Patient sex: M
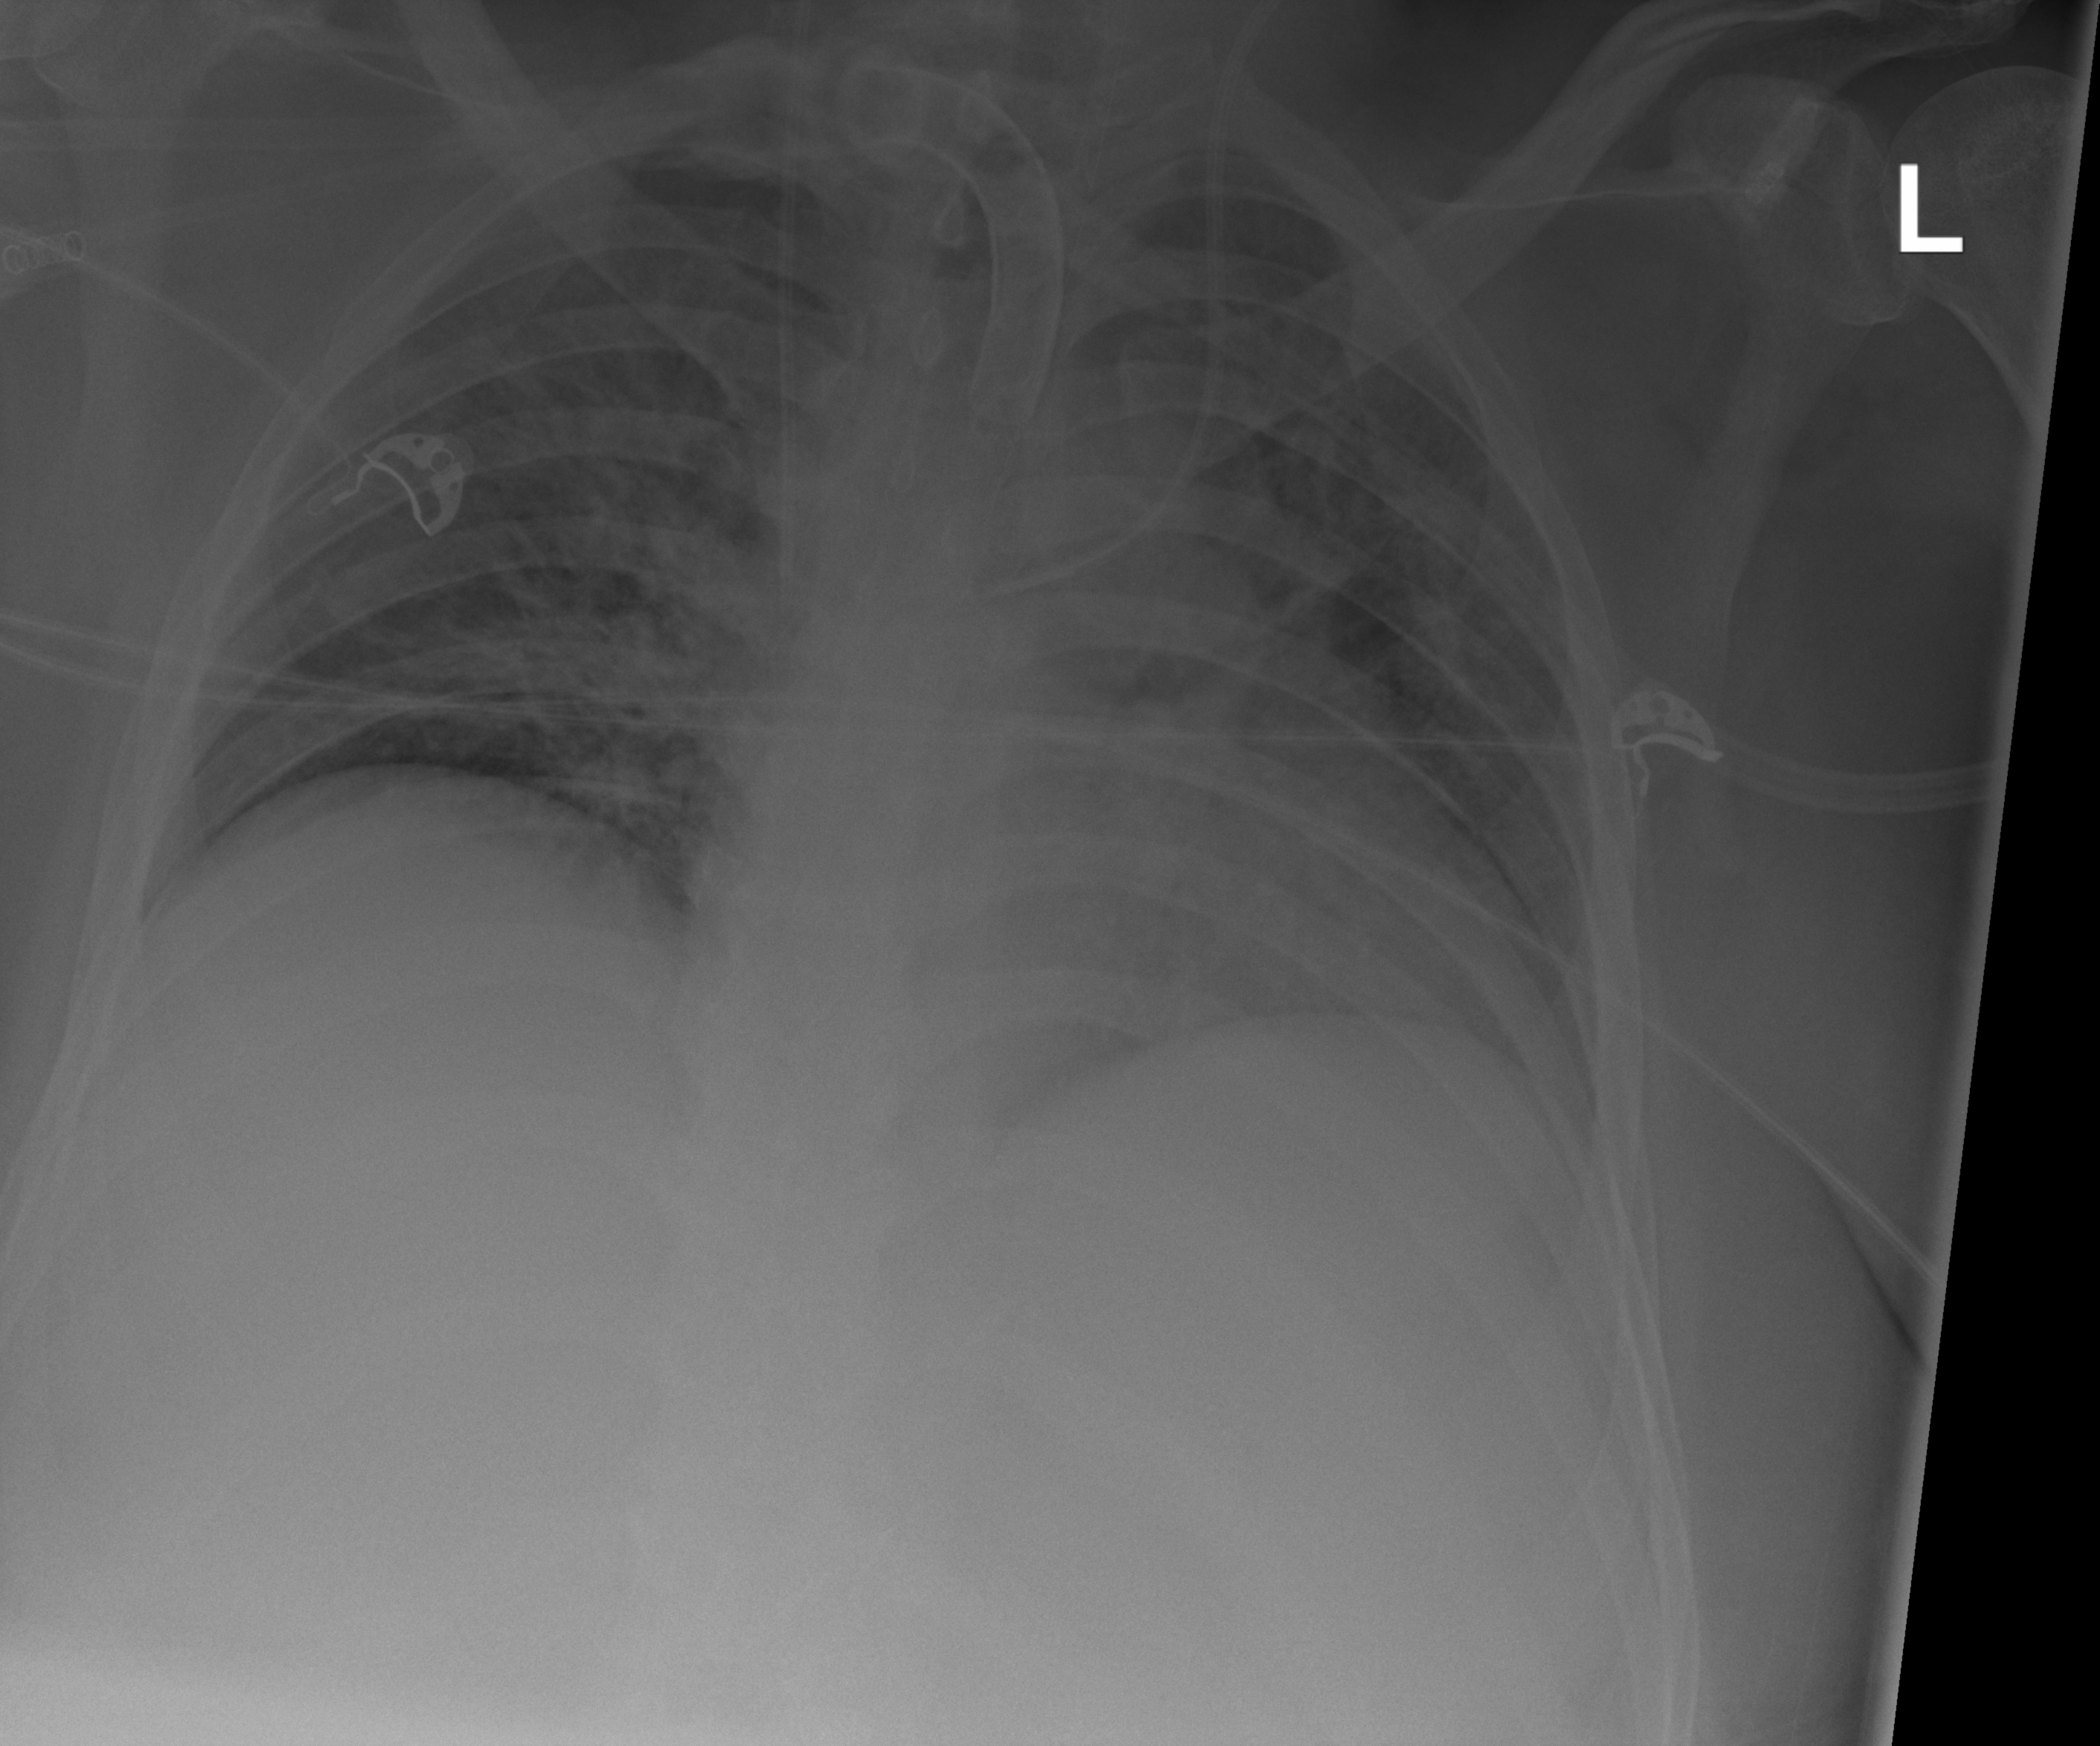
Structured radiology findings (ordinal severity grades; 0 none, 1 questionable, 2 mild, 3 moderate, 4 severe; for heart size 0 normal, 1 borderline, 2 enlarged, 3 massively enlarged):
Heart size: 2
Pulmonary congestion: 2
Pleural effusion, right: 0
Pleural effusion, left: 0
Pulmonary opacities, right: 3
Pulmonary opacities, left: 3
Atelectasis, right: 2
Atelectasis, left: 2